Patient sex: M
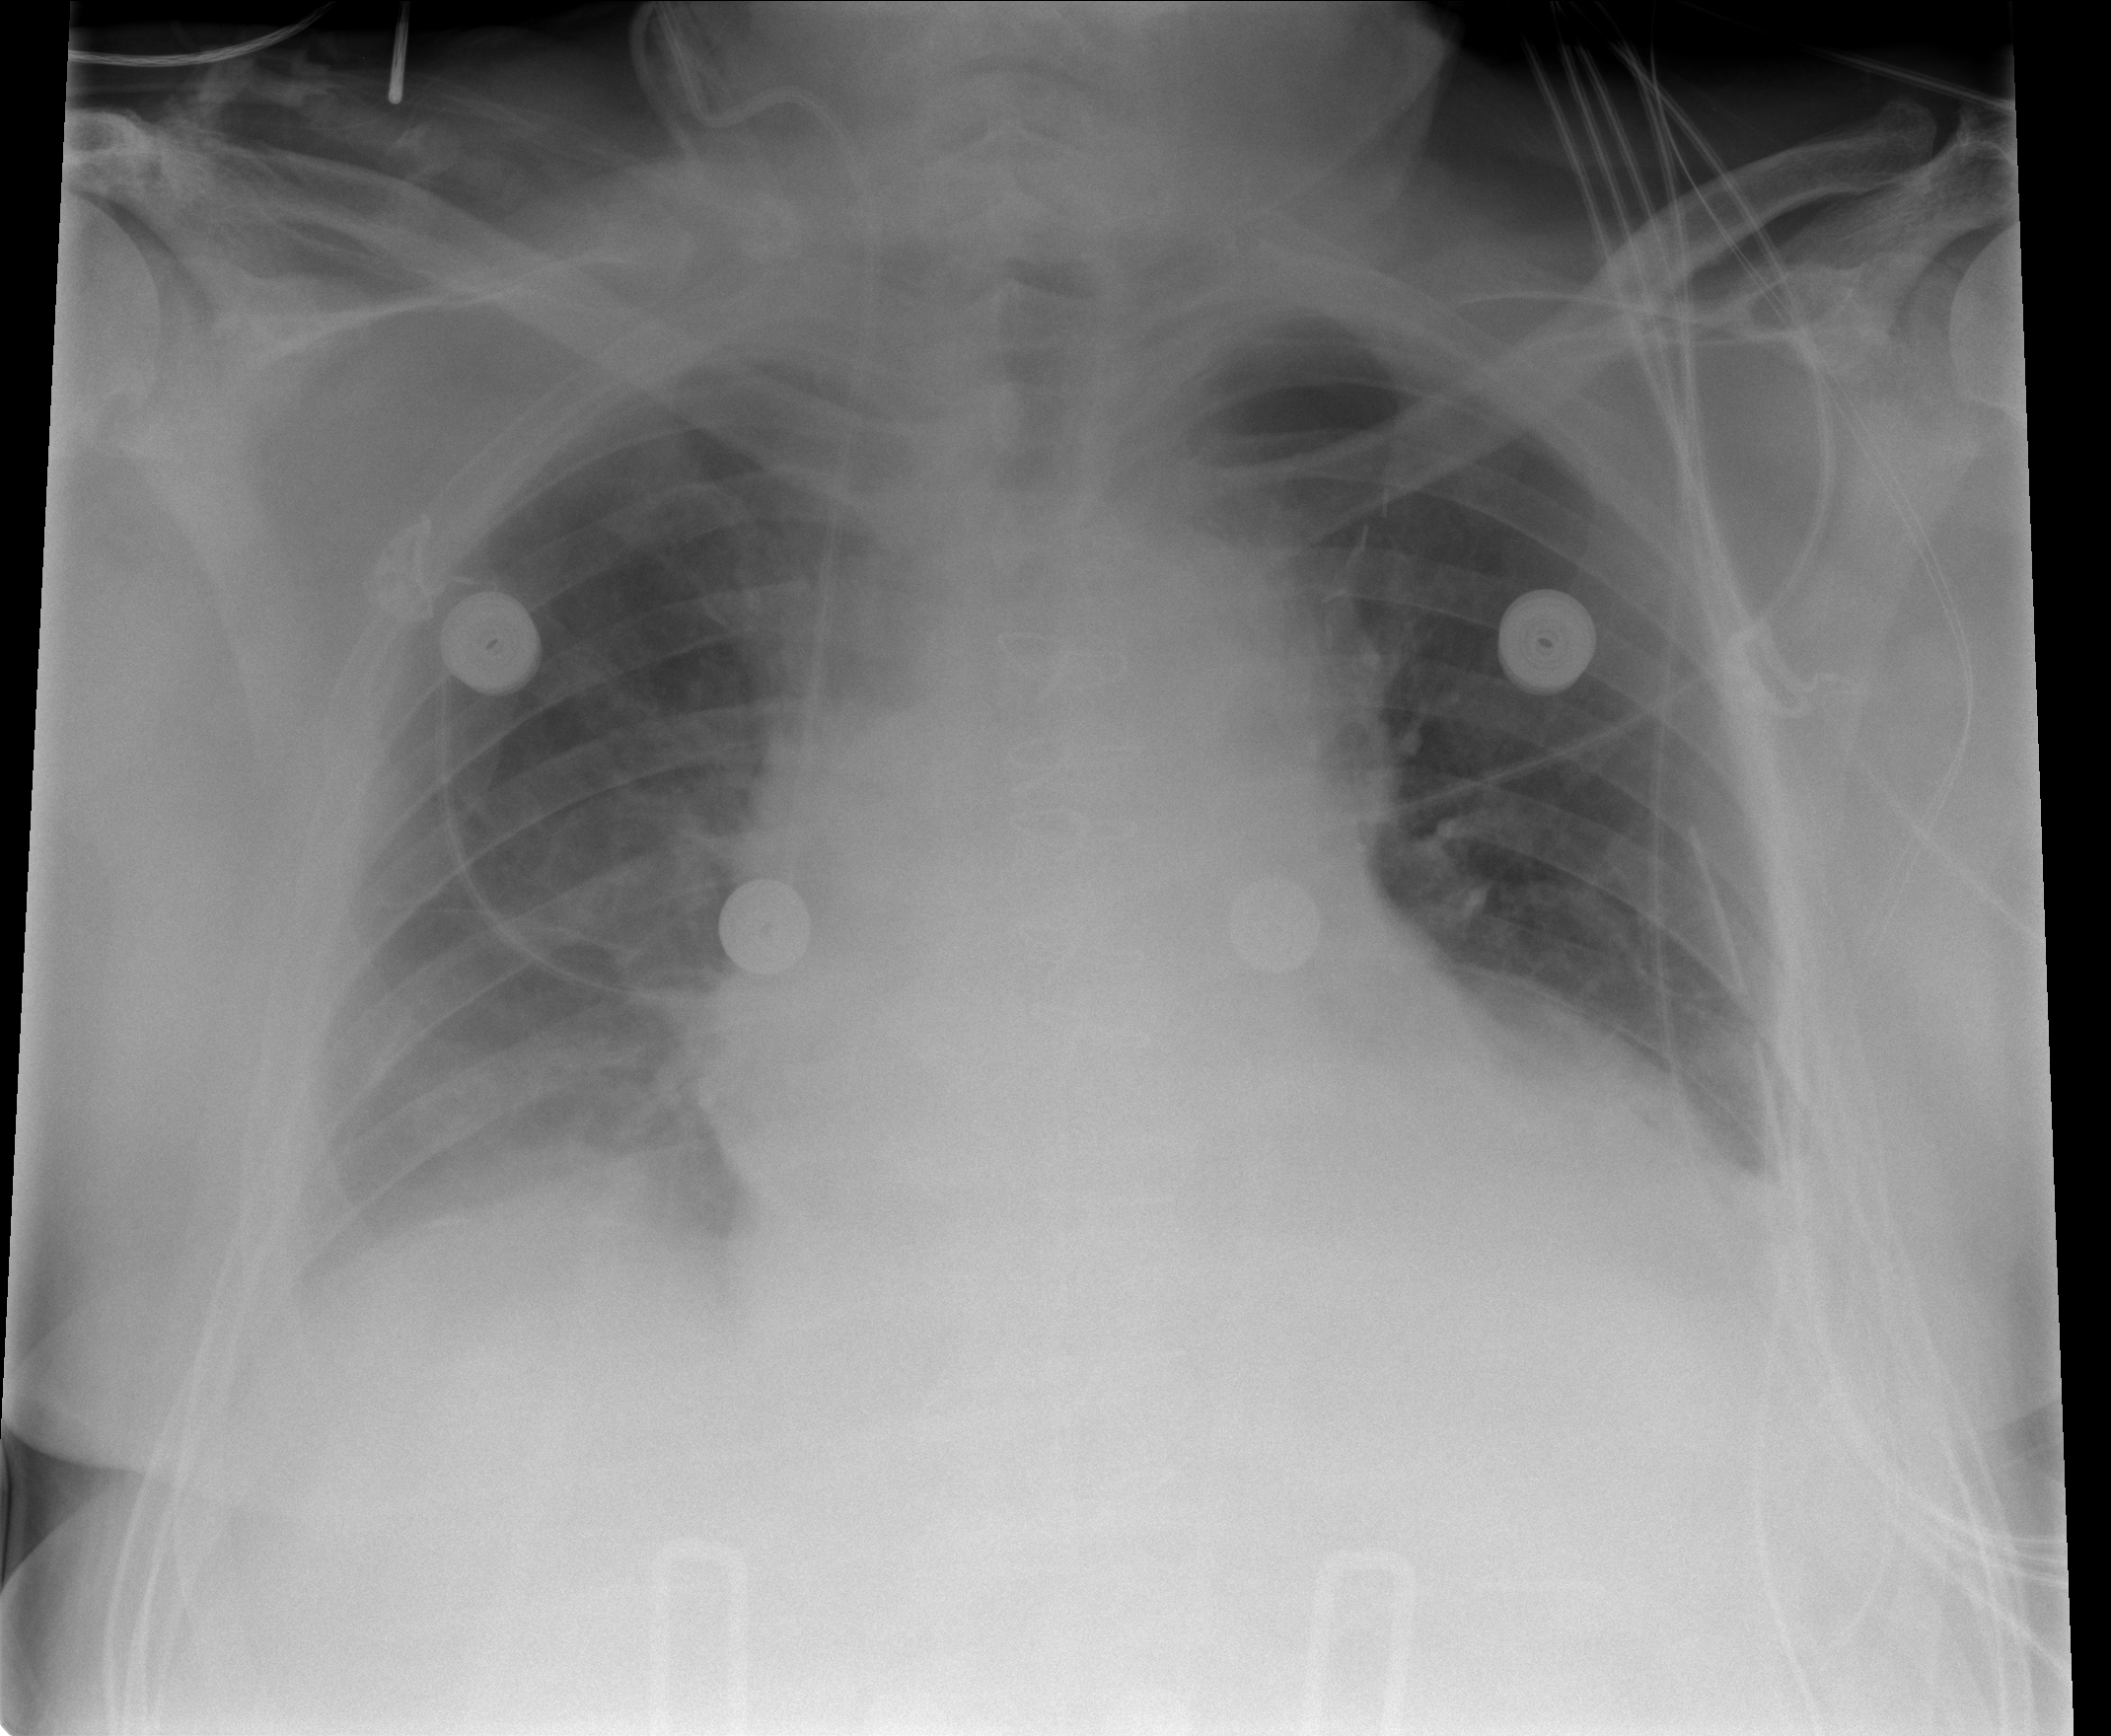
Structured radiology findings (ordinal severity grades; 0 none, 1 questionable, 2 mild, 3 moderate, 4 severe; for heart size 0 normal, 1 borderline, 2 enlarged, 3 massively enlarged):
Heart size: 2
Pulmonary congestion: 2
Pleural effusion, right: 2
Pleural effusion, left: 2
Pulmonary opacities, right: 0
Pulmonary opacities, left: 0
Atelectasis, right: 2
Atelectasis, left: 2